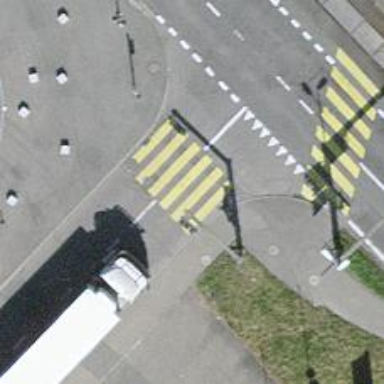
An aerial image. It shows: Crossing with zebra markings controlled by traffic signals.